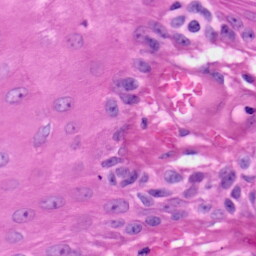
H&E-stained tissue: Skin